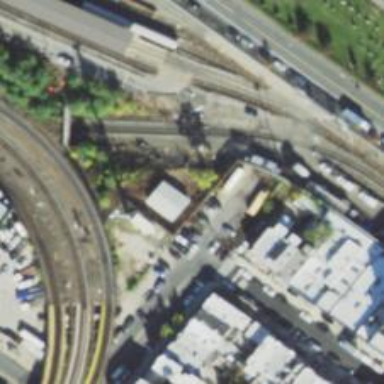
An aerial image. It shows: Yard with electrified top rail.